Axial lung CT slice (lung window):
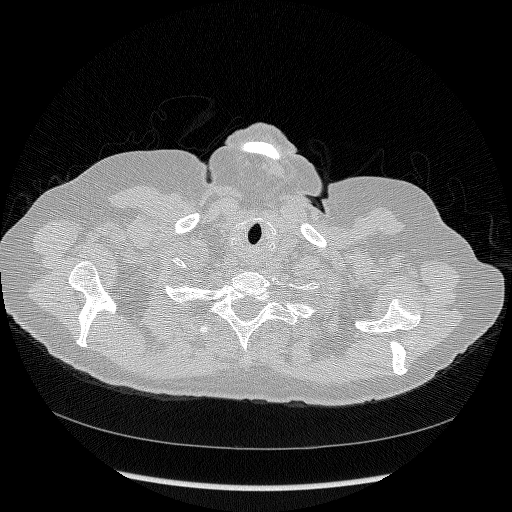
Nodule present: no